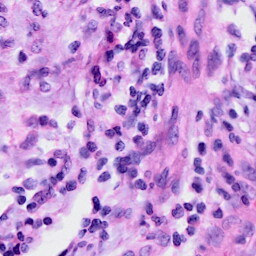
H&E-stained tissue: Cervix